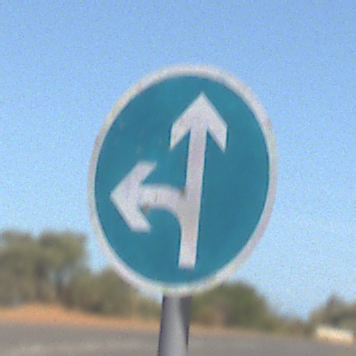
Verkehrszeichen: VorgeschriebeneFahrtrichtungGeradeausOderLinks
Umgebung: Outdoor, Nature
Tageszeit: MorningAfternoon
Wetter: Clear
Licht: Natural
Jahreszeit: NotSpecified
Kontrast: HighContrast